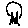
Label: tree